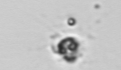
Label: detritus